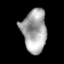
Tissue: lung
Cell type: Epithelial cells
Senescence score: 0.1565
Nuclear area (px): 1032
Mean DAPI intensity: 166.465